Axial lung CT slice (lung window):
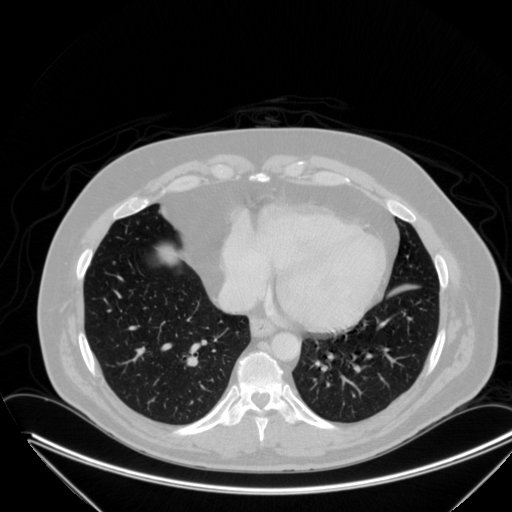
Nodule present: yes
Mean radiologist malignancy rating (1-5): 3